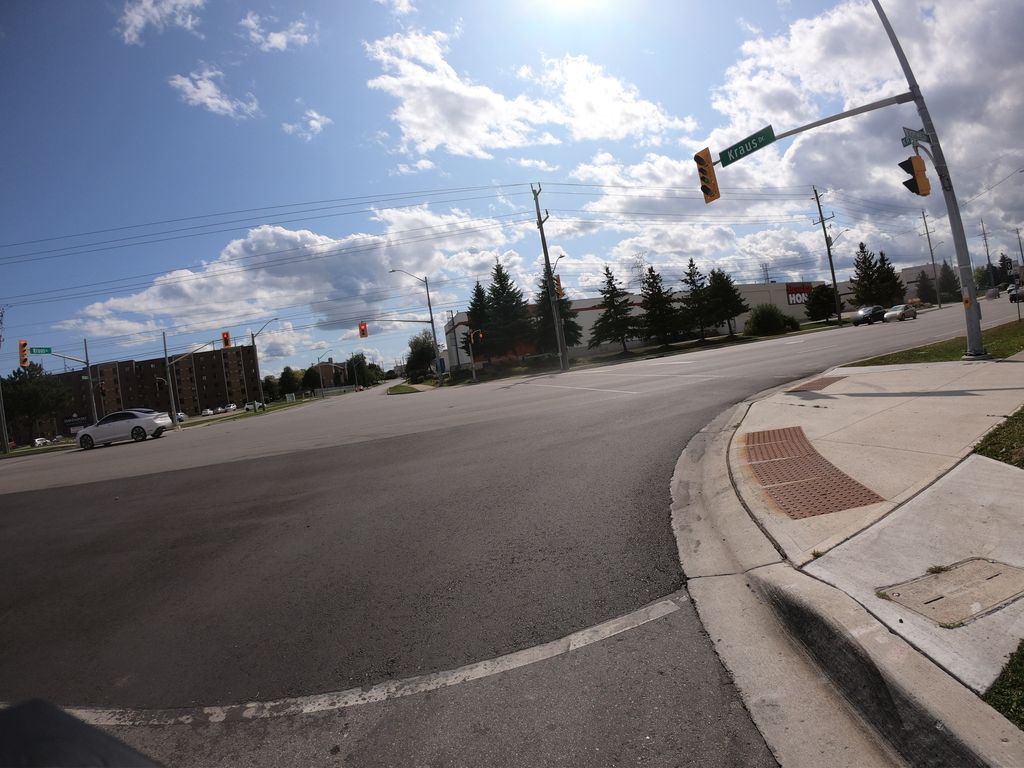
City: kitchener-waterloo